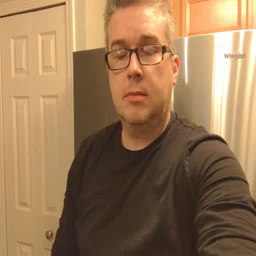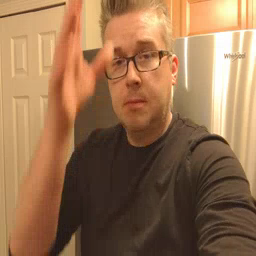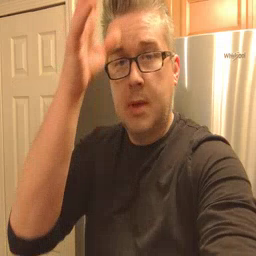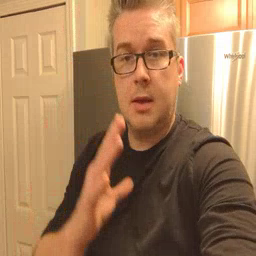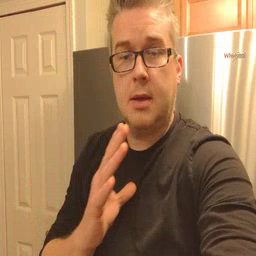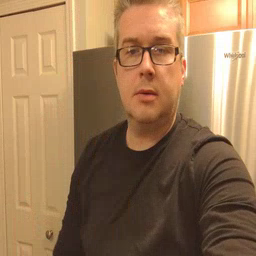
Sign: man